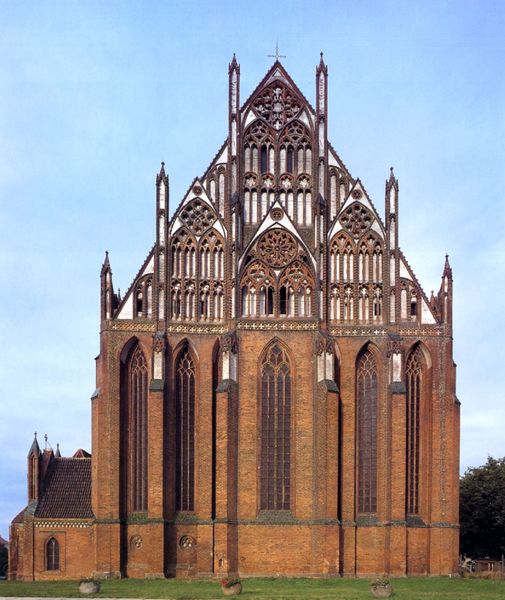
Titel: Marienkirche in Prenzlau
Standort: Prenzlau, Marienkirche (EU - D - BB)
Schlagwörter: baum, blau, himmel, weiß, bäume, grün, blumen, braun, fenster, glas, pfeiler, säulen, dach, gebäude, gras, rasen, rot, wiese, hochformat, architektur, stein, steine, kirche, england, front, gotik, wald, dachziegel, schalen, kübel, bogen, fassade, giebel, mauer, ziegel, backstein, spitz, schmal, seitenansicht, zinnen, foto, fotografie, bögen, ruine, kreuz, türmchen, türme, mauerwerk, symmetrisch, kathedrale, fries, aussenansicht, portal, frontalansicht, gotisch, rosette, seitenschiff, spitzbogen, spitzbögen, apsis, chor, rosetten, masswerk, gemauert, fensterrose, fialen, neugotisch, kirchenfenster, brandenburg, nordisch, gotich, roseete